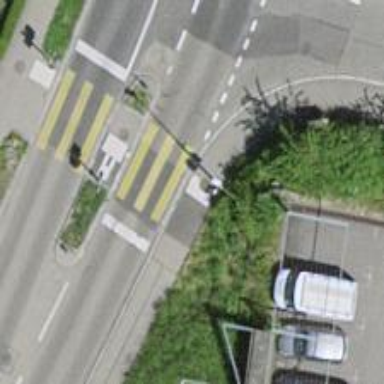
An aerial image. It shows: Uncontrolled zebra crossing on the road.